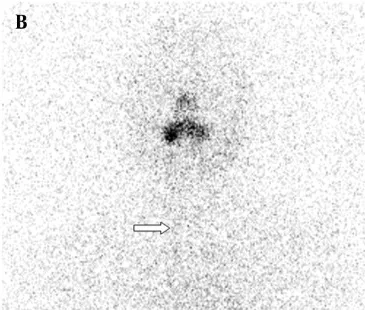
Anterior Neck Spot View. B, Uptake is cleaned with a drink of water.
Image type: radiology (scintigraphy)